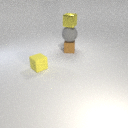
small brown rubber cube below large gray rubber sphere